Field crop: maize
Growth stage: 2
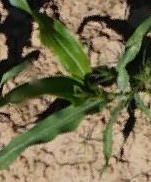
Species: maize